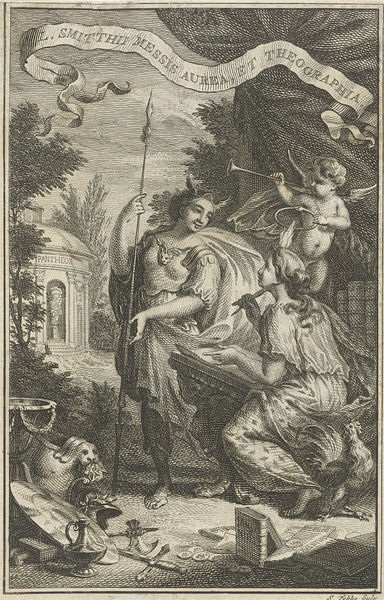
Titel: Personificatie van de Kunsten aan haar schrijftafel
Künstler: Simon Fokke
Standort: Amsterdam
Institution: Rijksmuseum
Schlagwörter: feder, himmel, bäume, frauen, sitzen, frau, kleid, hund, stehen, vorhang, fransen, blatt, engel, garten, krug, putto, kübel, grafik, kuppel, lanze, weib, weiber, schild, buch, zettel, holzstich, schwert, schlange, allegorie, pergament, schreiben, axt, tempel, hahn, schreiber, posaune, putti, latein, trompete, widder, schriftband, münzen, schreiberin, ziegenkopf, wieder, kflasche, geographia